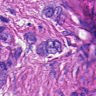
Metastatic tissue present: yes